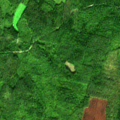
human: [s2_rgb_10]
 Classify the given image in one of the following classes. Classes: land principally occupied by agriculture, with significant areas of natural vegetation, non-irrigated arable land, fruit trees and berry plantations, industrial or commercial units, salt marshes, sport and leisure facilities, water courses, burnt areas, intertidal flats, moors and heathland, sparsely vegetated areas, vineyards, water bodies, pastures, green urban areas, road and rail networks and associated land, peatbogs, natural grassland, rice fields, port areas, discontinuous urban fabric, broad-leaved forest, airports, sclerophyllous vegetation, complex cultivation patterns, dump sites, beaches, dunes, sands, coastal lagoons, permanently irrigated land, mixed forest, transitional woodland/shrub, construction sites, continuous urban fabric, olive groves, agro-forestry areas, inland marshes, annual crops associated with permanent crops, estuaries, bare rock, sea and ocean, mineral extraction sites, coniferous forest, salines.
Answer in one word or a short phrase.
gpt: coniferous forest, mixed forest